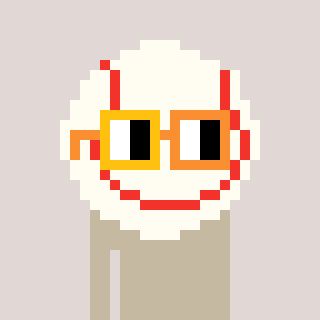
a pixel art character with square yellow and orange glasses, a baseball ball-shaped head and a peachy-colored body on a warm background